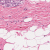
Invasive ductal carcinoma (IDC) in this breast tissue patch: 0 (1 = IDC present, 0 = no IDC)